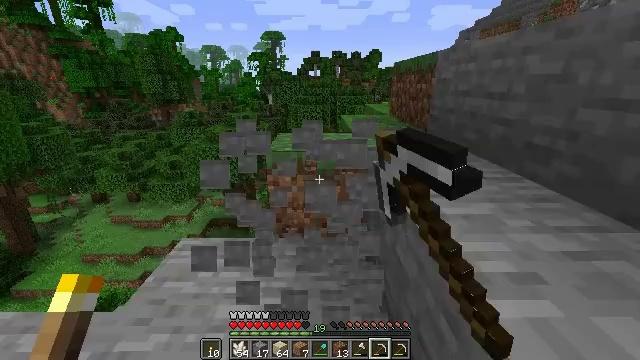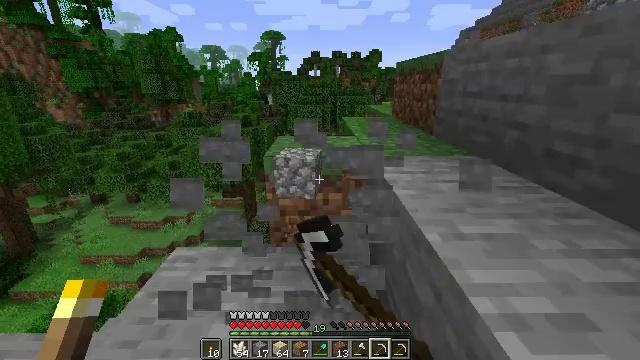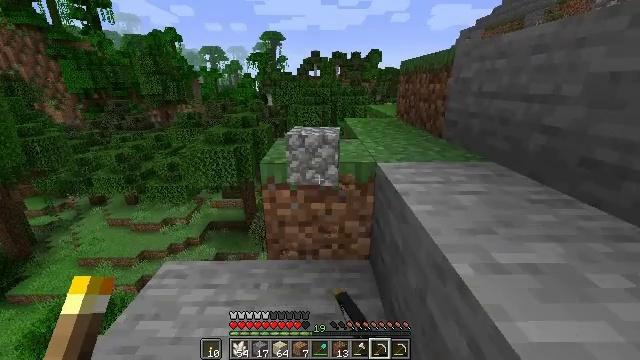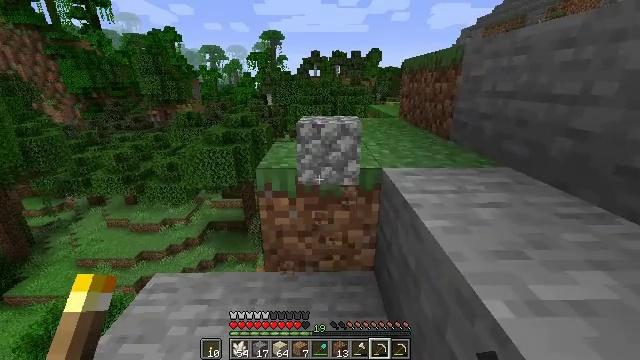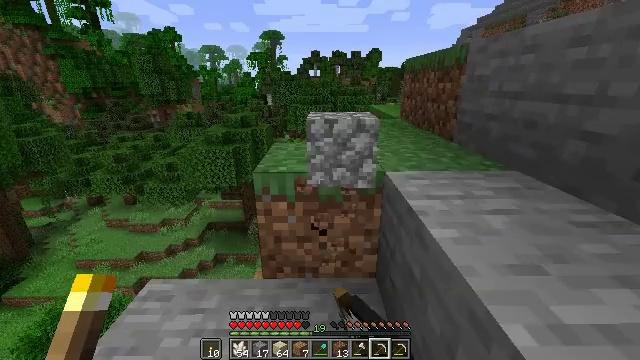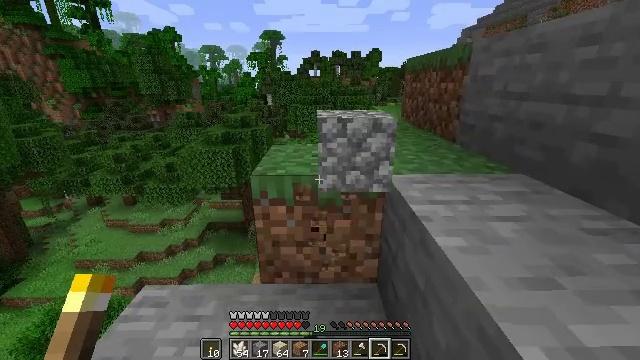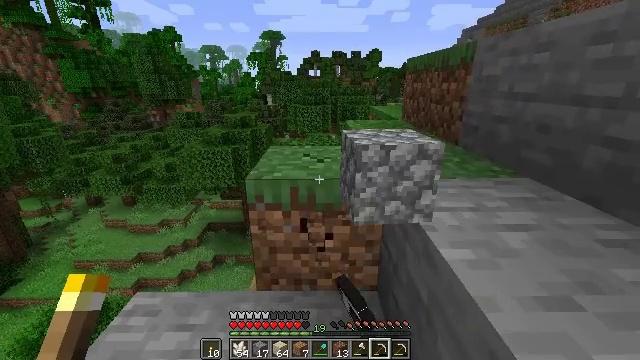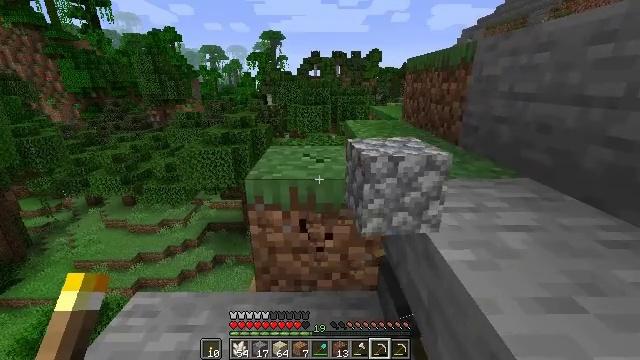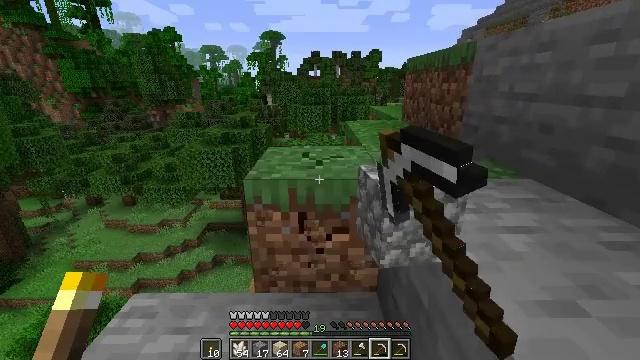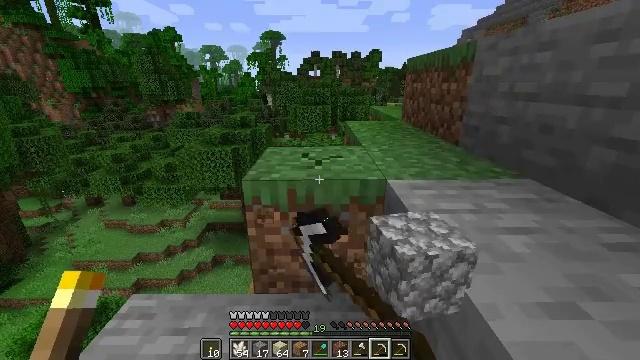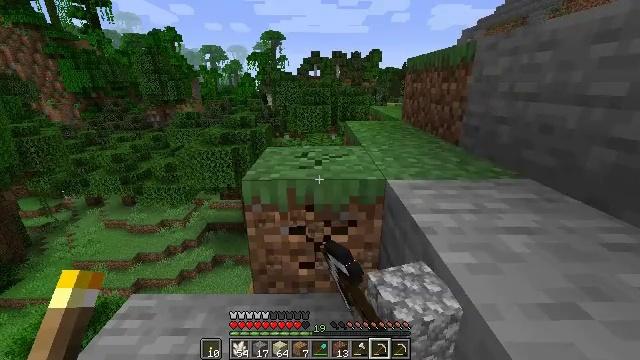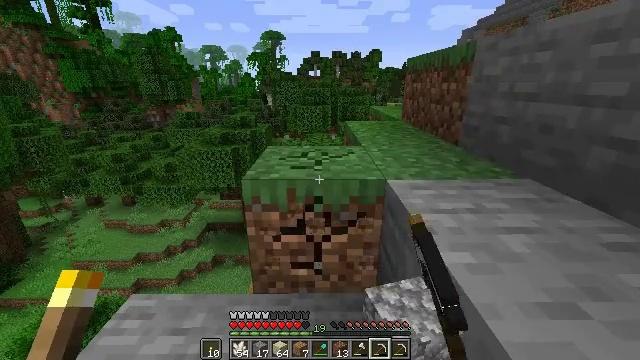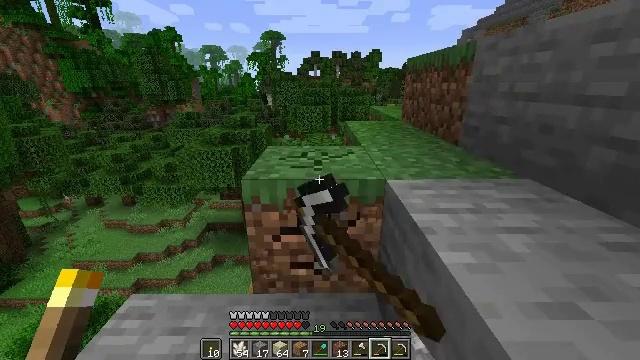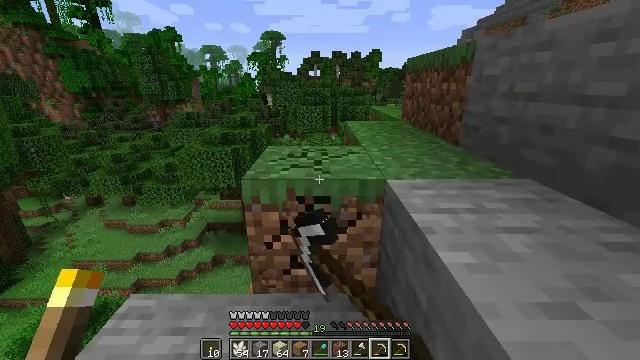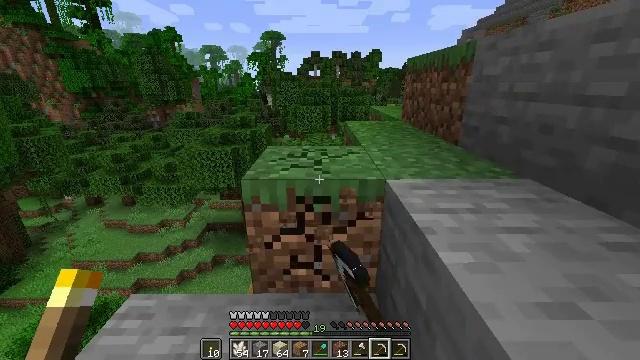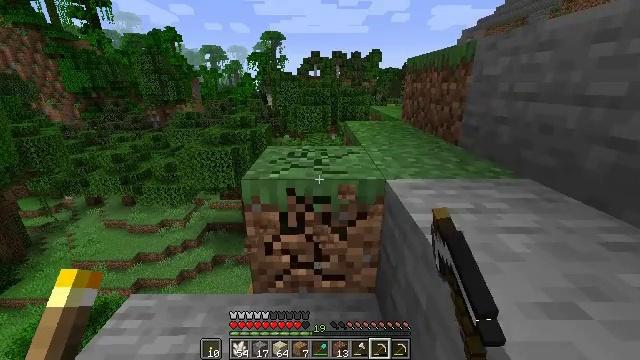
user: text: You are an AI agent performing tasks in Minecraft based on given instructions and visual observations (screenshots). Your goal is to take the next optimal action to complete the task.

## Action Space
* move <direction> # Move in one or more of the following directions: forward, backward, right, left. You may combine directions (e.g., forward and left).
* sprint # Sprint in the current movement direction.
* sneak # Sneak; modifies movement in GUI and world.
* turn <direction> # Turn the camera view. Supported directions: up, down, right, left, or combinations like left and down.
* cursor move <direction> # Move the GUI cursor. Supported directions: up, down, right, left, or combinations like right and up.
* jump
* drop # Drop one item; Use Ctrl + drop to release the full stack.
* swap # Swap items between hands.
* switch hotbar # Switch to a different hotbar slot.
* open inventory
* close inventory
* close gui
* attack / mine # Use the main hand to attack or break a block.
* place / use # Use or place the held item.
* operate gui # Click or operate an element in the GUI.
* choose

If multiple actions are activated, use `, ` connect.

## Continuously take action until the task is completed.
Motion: motion action
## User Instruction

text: Collect the grass block using a shovel.
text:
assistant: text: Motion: move forward, attack / mine
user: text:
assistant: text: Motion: move forward, attack / mine
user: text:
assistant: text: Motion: move forward, attack / mine
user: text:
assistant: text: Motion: attack / mine
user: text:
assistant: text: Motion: attack / mine
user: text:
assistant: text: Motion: attack / mine
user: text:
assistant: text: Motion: attack / mine
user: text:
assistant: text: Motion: attack / mine
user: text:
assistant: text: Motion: attack / mine
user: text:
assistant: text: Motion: attack / mine
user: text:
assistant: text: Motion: attack / mine
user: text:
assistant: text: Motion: attack / mine
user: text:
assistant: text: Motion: attack / mine
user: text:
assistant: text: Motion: attack / mine
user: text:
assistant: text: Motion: attack / mine
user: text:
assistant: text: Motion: attack / mine
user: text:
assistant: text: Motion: attack / mine
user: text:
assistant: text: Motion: attack / mine
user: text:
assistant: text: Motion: attack / mine
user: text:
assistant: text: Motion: attack / mine
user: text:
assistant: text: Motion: attack / mine
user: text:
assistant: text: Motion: attack / mine
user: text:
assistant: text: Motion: attack / mine
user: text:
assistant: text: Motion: attack / mine
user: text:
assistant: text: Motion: attack / mine